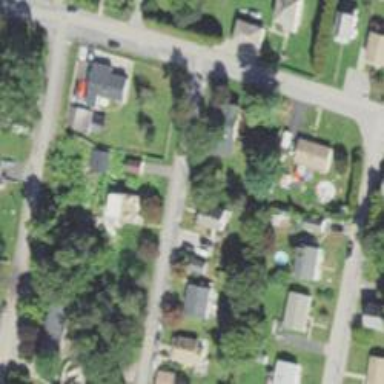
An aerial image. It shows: Residential driveway serving as service road.